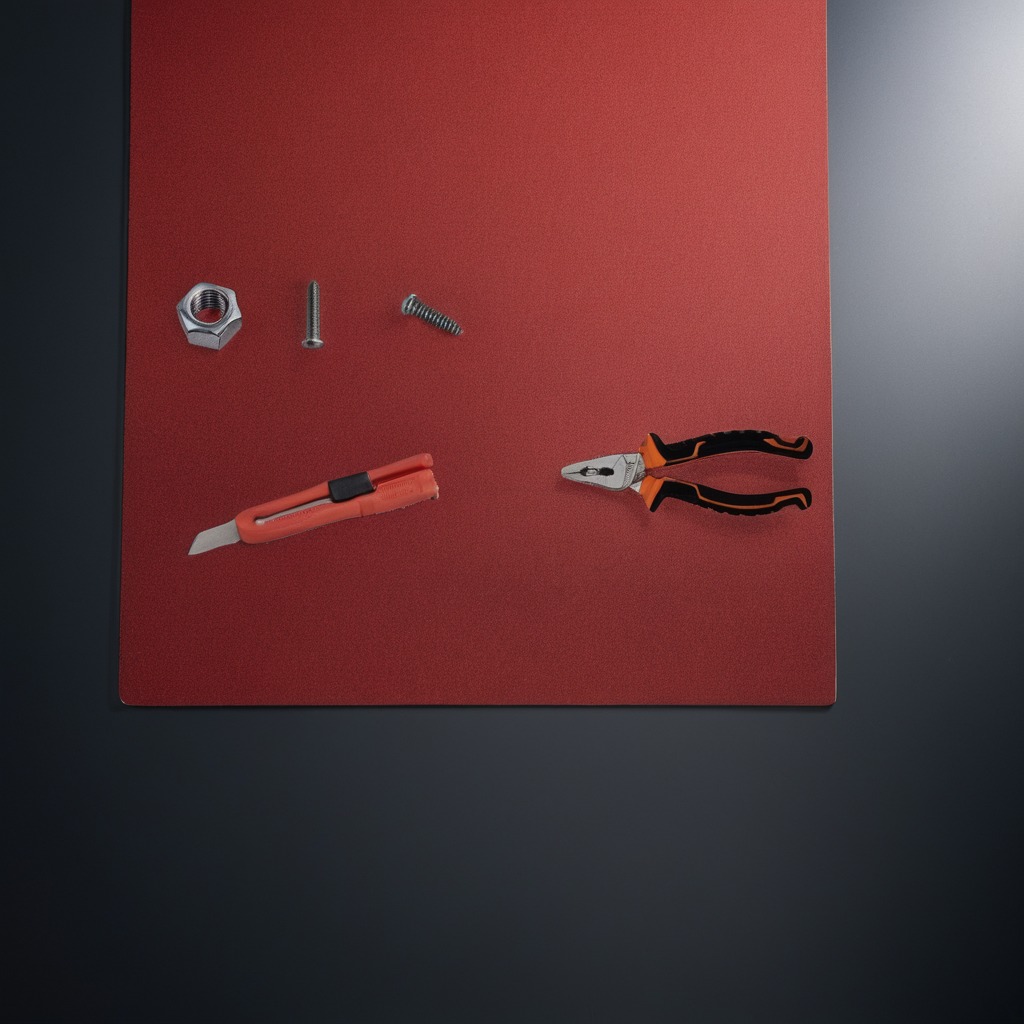
A utility knife, a metal machine screw, pliers, a coiled metal spring, and a metal nut are lying on the clean granite tabletop covered with a red rubber mat inside a workshop under bright overhead lighting crisp shadows high clarity worn but beneath the mat.